Question: I have a graph area where I can choose to plot different attributes. Each attribute defines its own y-Axis range. The following image shows the y-Axis labels which are rounded to the nearest unit (does not look clean).

What can I do so that the y-Axis labels are rounded to the nearest millionth, thousandth, or hundredth in accordance with the data being graphed?
I also thought that I could set the lower and upper limits of the y-Axis to those rounded numbers so that I can later set an even increment that will give me those better-looking labels. How can I get those rounded limits?
What I am doing right now to set those limits is the following:
'''
//Look up the absolute minimum and absolute maximum values
NSNumber * min = [allArraysDrawn valueForKeyPath:@"@min.intValue"];
NSNumber * max = [allArraysDrawn valueForKeyPath:@"@max.intValue"];
//Define the limits of the plot area with a cushion both above the max value and below the min value
float yAxisMin = [min floatValue] - (([max floatValue] - [min floatValue]) * 0.05);
float yAxisMax = [max floatValue] + (([max floatValue] - [min floatValue]) * 0.05);
'''
Any ideas? Thanks!
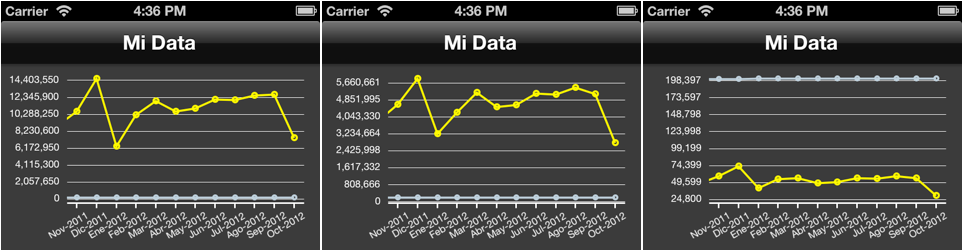
Answer: Try the 'CPTAxisLabelingPolicyAutomatic' axis labeling policy. It will compute "nice" intervals for the tick marks and grid lines. If that isn't satisfactory, use the default 'CPTAxisLabelingPolicyFixedInterval' labeling policy and choose a 'majorIntervalLength' that is the desired power of ten.